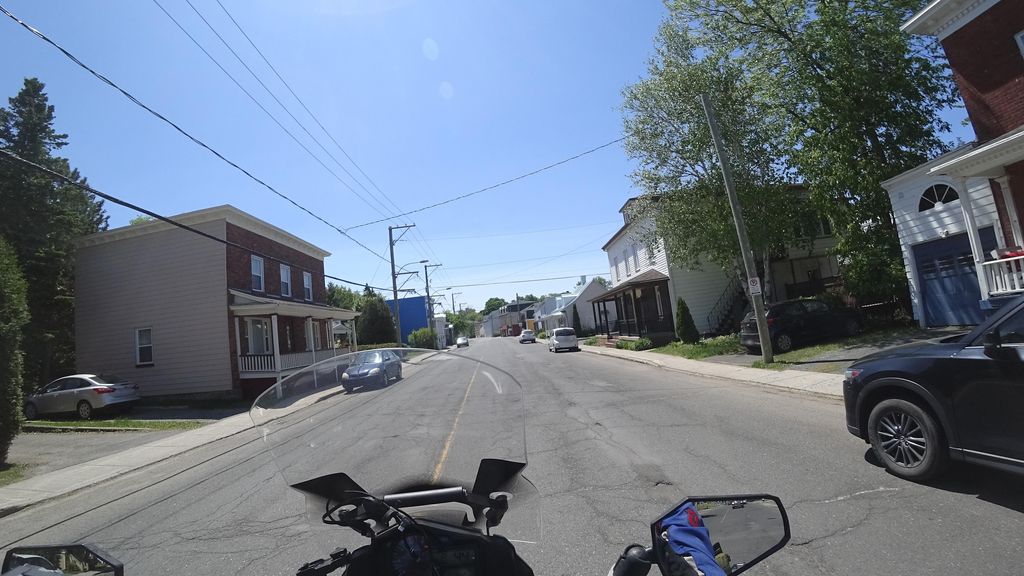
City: quebec_city